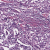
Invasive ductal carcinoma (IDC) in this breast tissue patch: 1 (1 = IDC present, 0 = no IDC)